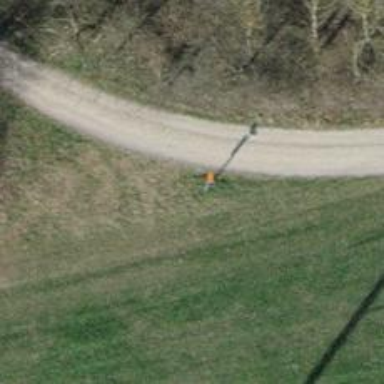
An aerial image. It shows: Bridleway with grass surface.